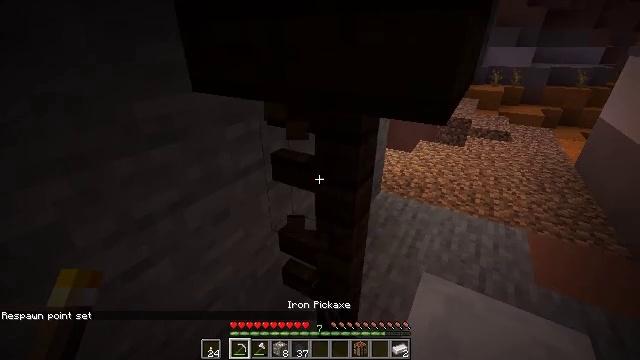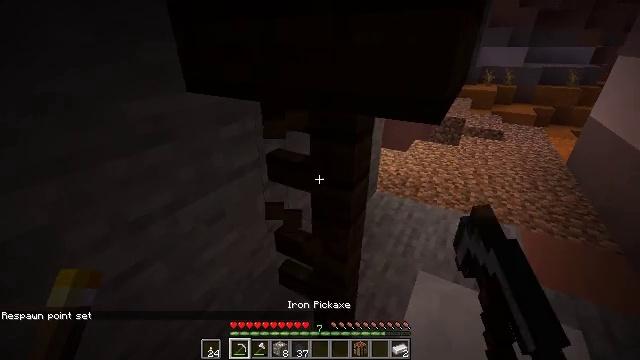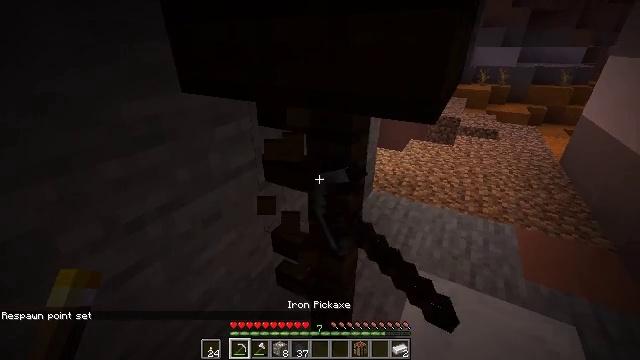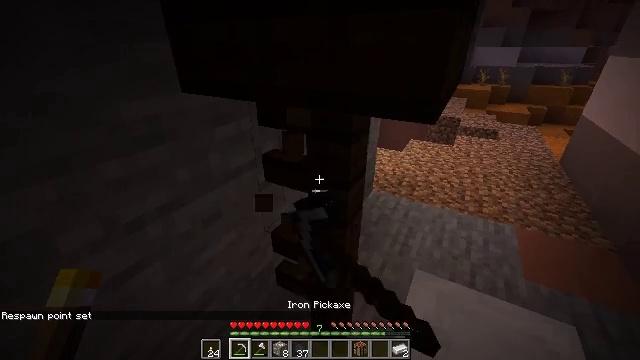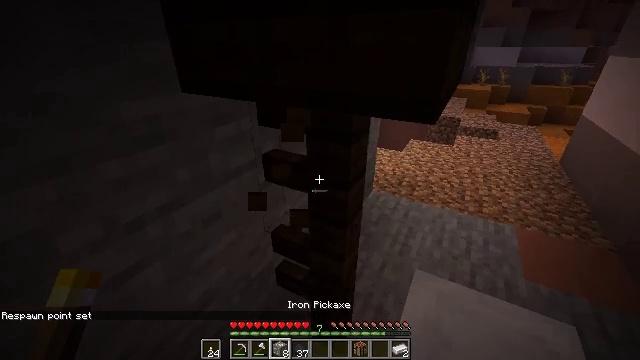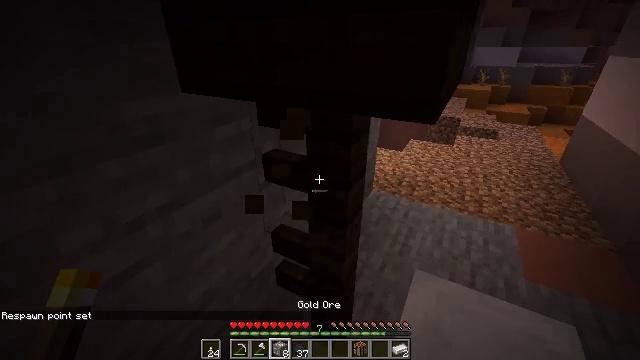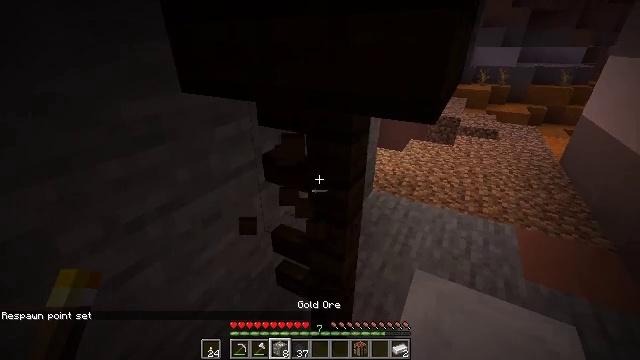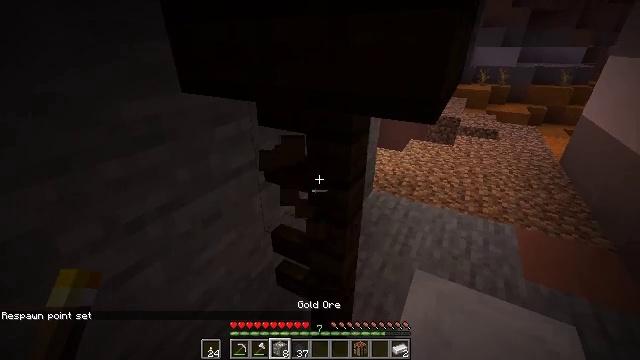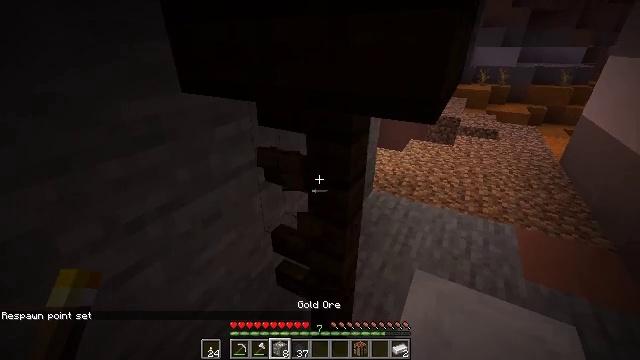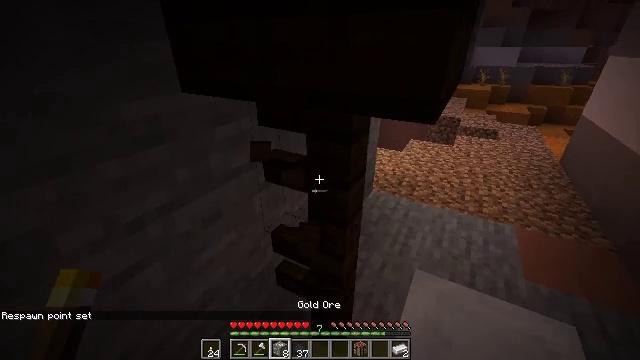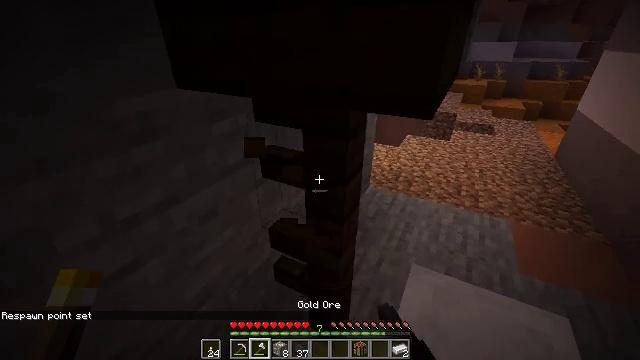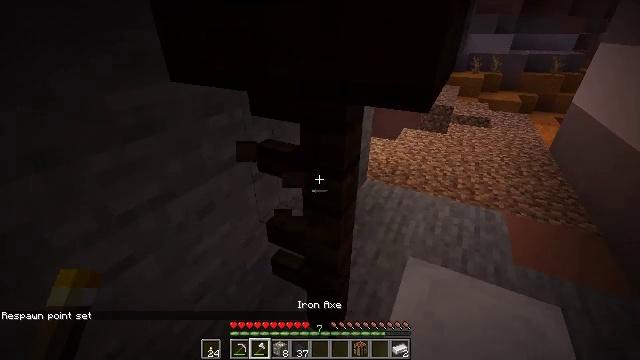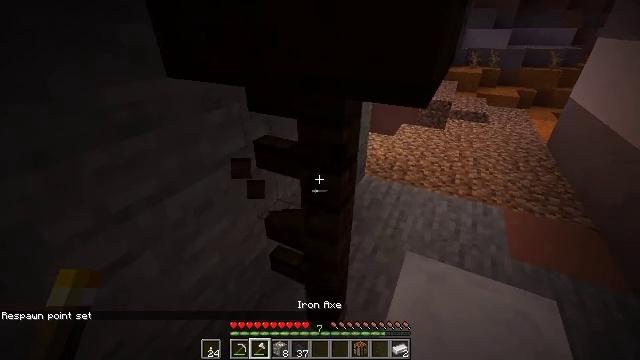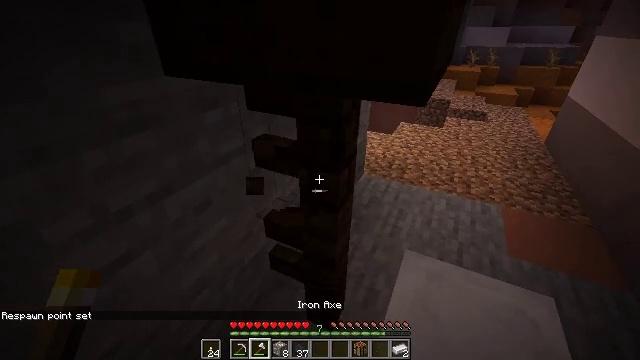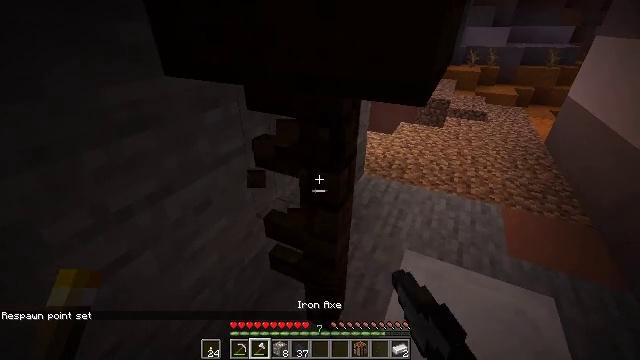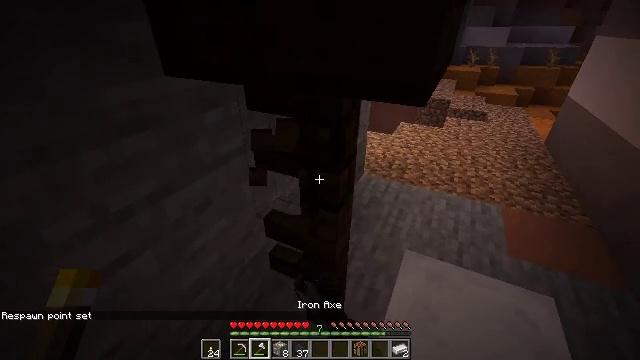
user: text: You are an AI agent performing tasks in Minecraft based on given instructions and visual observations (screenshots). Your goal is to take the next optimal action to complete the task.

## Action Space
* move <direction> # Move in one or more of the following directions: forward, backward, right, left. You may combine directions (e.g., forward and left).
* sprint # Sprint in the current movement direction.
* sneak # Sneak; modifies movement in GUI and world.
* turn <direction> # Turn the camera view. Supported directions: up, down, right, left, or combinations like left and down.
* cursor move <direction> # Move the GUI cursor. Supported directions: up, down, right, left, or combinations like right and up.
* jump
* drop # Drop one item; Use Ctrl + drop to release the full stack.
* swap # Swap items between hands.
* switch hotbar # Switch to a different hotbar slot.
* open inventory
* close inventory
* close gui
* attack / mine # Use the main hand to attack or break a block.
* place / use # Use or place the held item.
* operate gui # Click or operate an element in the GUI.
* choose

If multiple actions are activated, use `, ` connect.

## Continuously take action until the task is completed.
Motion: motion action
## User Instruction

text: Attack the dark oak fence to dismantle it.
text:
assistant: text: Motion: turn right, attack / mine
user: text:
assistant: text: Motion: attack / mine
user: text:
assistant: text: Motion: attack / mine
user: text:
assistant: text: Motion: attack / mine, switch to hotbar 3
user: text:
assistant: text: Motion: attack / mine, switch to hotbar 3
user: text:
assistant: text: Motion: attack / mine
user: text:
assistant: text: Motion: attack / mine
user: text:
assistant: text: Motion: attack / mine
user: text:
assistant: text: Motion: attack / mine
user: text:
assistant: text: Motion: attack / mine, switch to hotbar 2
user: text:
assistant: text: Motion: turn down, attack / mine, switch to hotbar 2
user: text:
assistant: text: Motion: attack / mine
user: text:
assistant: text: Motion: attack / mine
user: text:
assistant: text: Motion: attack / mine
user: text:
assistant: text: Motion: attack / mine
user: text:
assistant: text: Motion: attack / mine
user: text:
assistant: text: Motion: attack / mine
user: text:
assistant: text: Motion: attack / mine
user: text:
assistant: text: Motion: attack / mine
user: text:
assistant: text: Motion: turn right, attack / mine
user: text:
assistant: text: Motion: turn right, attack / mine
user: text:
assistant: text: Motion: attack / mine
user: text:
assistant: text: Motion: move left, turn right, attack / mine
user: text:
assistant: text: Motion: move left, turn right and down, attack / mine
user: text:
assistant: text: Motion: move left, turn right and down, attack / mine
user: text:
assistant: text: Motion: move left, turn right and down, attack / mine
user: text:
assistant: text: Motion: turn right, attack / mine
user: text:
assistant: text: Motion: turn right and down, attack / mine
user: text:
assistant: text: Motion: turn right, attack / mine
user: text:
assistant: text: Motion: turn right and down, attack / mine